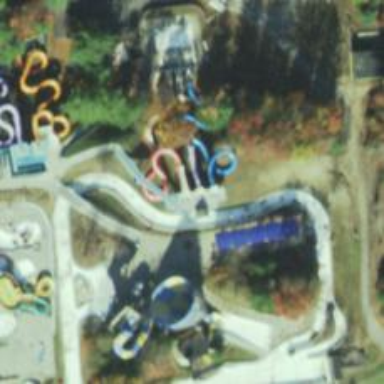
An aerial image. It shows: Water slide attraction.